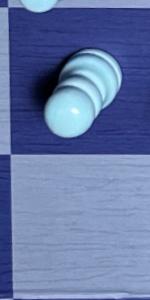
Label: Empty